Field crop: tomato
Growth stage: 1
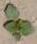
Species: solanum